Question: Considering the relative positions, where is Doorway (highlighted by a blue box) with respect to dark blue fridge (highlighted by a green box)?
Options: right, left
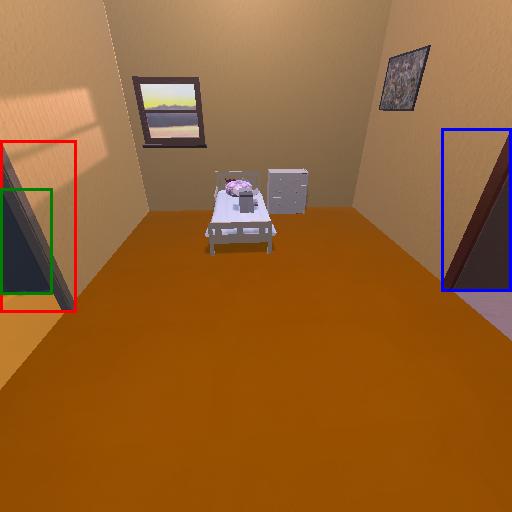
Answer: right